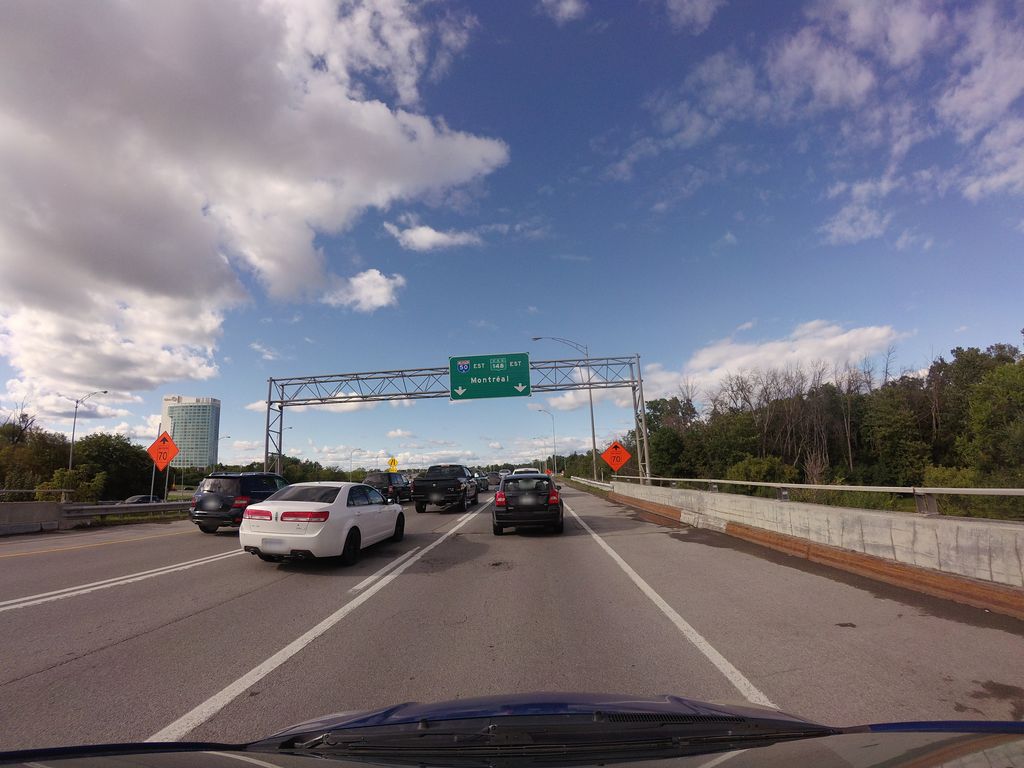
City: ottawa-gatineau